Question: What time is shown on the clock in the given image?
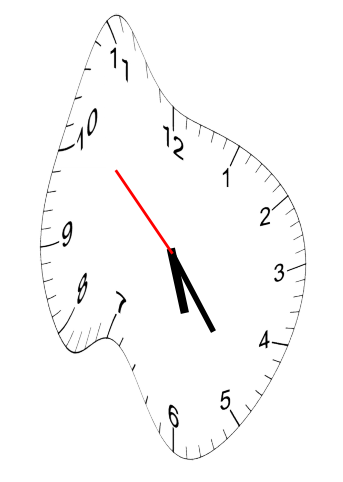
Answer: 05:23:52